Field crop: maize
Growth stage: 2
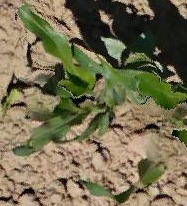
Species: maize